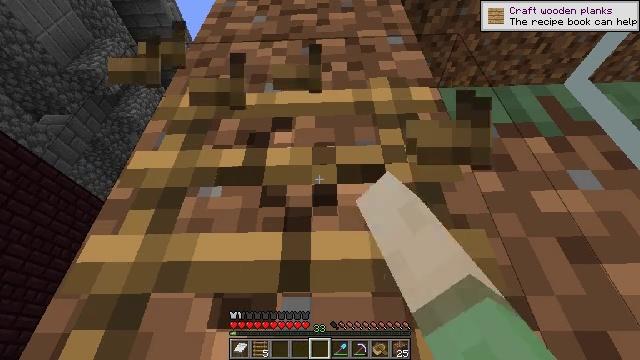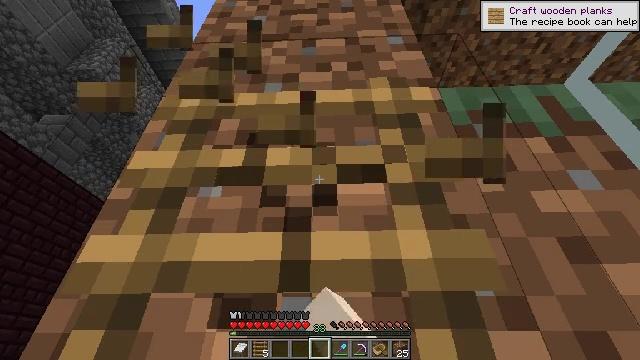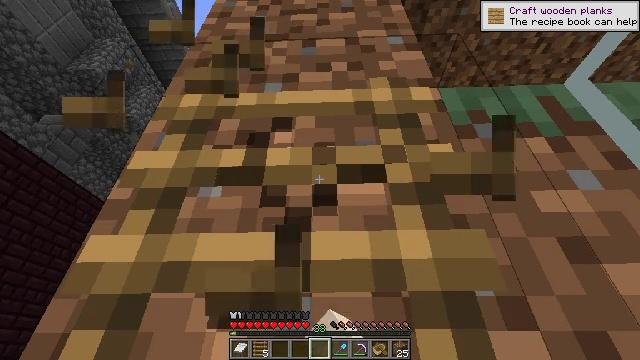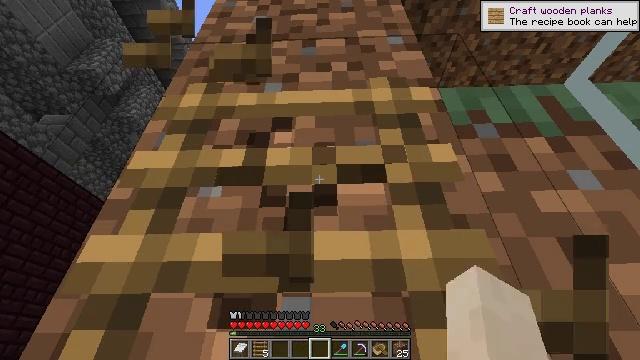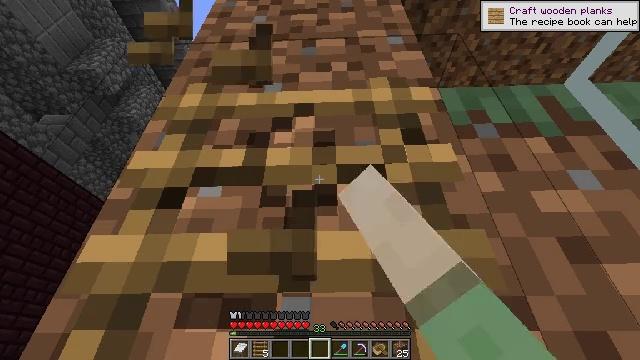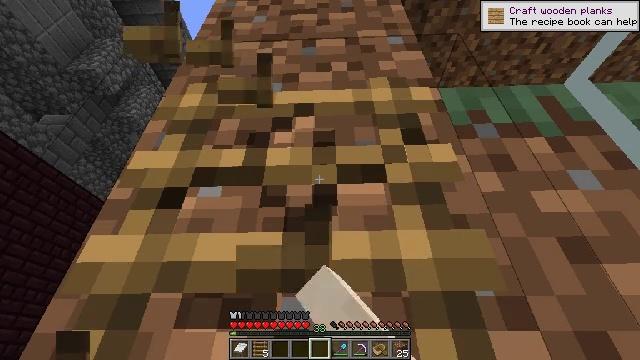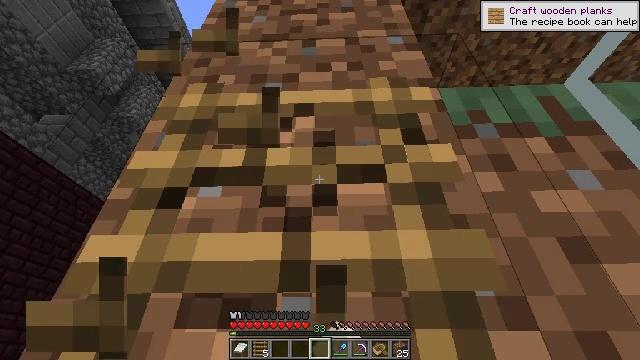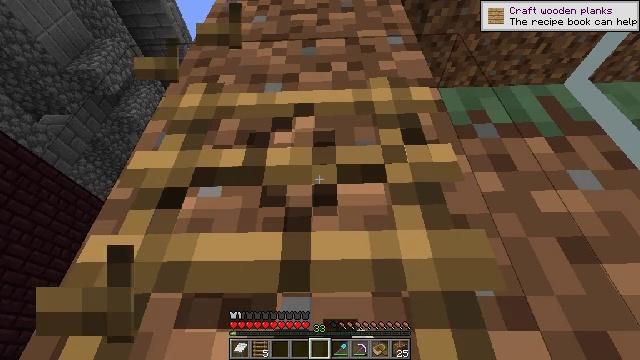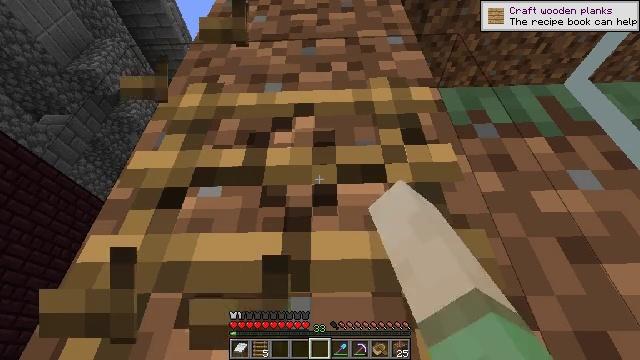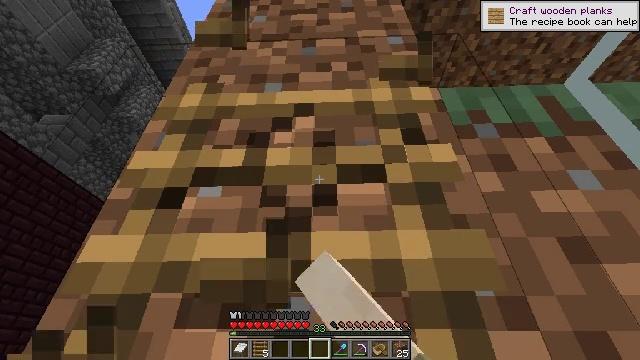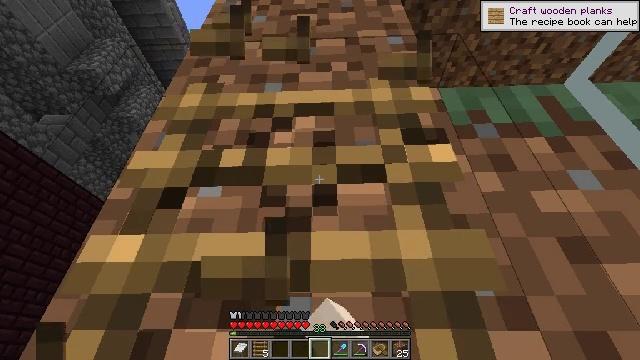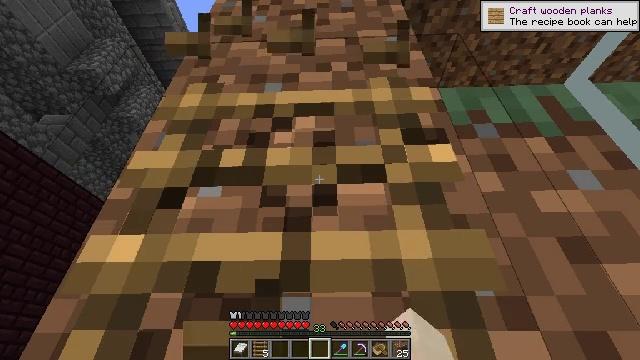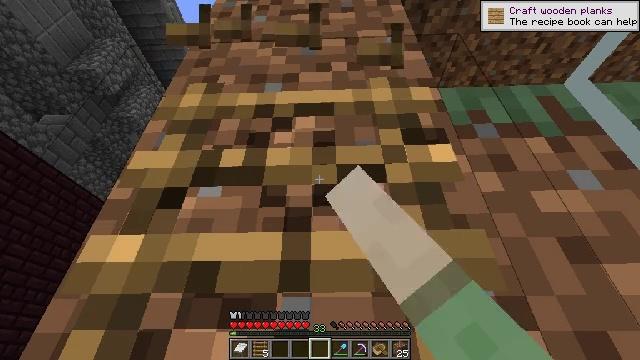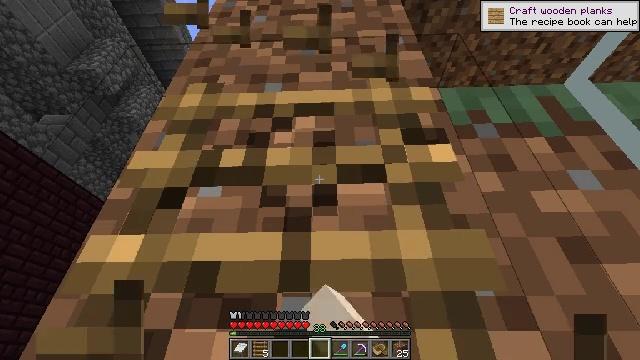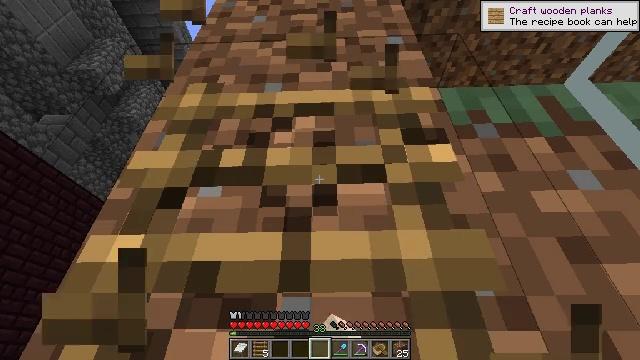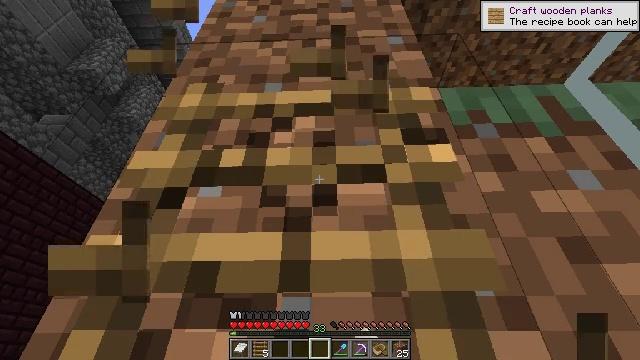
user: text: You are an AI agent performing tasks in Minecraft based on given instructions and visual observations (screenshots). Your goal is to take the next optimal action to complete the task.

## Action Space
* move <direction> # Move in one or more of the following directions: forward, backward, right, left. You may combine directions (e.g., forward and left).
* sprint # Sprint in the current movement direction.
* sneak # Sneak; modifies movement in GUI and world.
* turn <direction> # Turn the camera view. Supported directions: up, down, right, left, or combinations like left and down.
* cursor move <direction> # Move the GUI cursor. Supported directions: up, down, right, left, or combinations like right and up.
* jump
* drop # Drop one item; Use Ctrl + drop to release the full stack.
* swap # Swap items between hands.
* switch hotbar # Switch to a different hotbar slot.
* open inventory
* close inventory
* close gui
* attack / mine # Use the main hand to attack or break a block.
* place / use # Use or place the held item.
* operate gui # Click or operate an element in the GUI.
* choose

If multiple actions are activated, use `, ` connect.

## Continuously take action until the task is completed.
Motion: motion action
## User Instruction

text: Collect the ladder block.
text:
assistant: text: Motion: sneak, attack / mine
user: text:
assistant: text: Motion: sneak, attack / mine
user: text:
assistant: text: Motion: sneak, attack / mine
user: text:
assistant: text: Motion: sneak, attack / mine
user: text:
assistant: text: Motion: sneak, attack / mine
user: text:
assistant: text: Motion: sneak, attack / mine
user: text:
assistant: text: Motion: sneak, attack / mine
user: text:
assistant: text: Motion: sneak, attack / mine
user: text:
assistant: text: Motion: sneak, attack / mine
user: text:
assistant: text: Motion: sneak, attack / mine
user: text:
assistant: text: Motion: sneak, attack / mine
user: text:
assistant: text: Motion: sneak, attack / mine
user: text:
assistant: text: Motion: sneak, attack / mine
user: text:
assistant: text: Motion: sneak, attack / mine
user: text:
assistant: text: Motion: sneak, attack / mine
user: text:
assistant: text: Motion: sneak, attack / mine
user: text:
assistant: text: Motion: sneak, attack / mine
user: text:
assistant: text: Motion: sneak, attack / mine
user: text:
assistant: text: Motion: sneak, attack / mine
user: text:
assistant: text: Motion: sneak, attack / mine
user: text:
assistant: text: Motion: sneak, attack / mine
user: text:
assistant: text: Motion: sneak, attack / mine
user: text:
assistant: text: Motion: sneak, attack / mine
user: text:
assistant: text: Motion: sneak, attack / mine
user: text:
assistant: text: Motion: sneak, attack / mine
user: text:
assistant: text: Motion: sneak, attack / mine
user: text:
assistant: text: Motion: sneak, attack / mine
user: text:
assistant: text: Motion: sneak, attack / mine
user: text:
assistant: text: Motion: sneak, attack / mine
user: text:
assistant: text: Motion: sneak, attack / mine